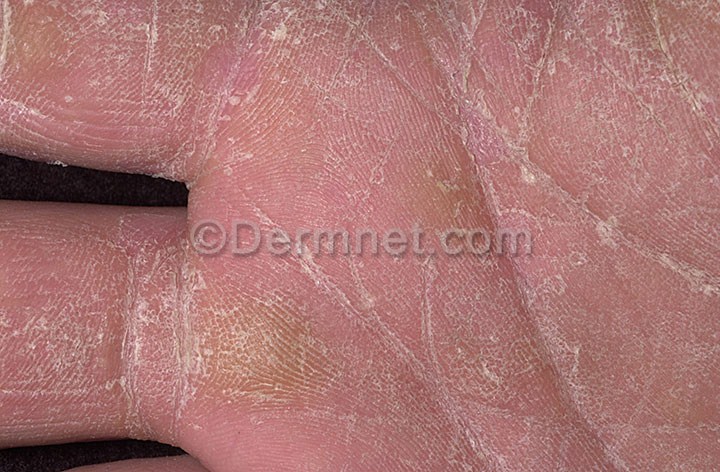
Disease: Tinea Ringworm Candidiasis and other Fungal Infections